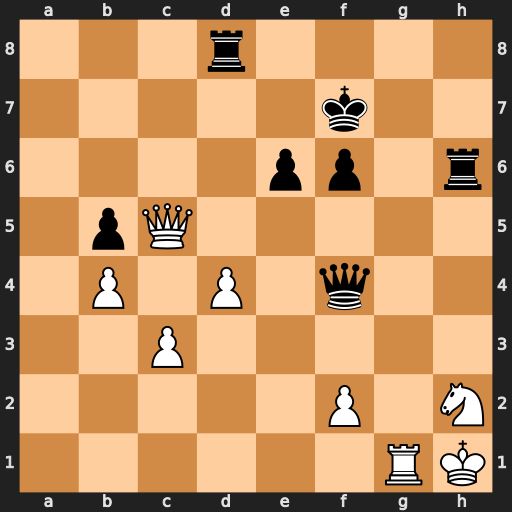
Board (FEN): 3r4/5k2/4pp1r/1pQ5/1P1P1q2/2P5/5P1N/6RK
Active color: w
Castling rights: -
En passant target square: -
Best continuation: Qa7+ Kf8 Qg7+ Ke8 Qg8+ Kd7 Rg7+ Kc6 Qxe6+